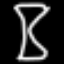
Label: hourglass